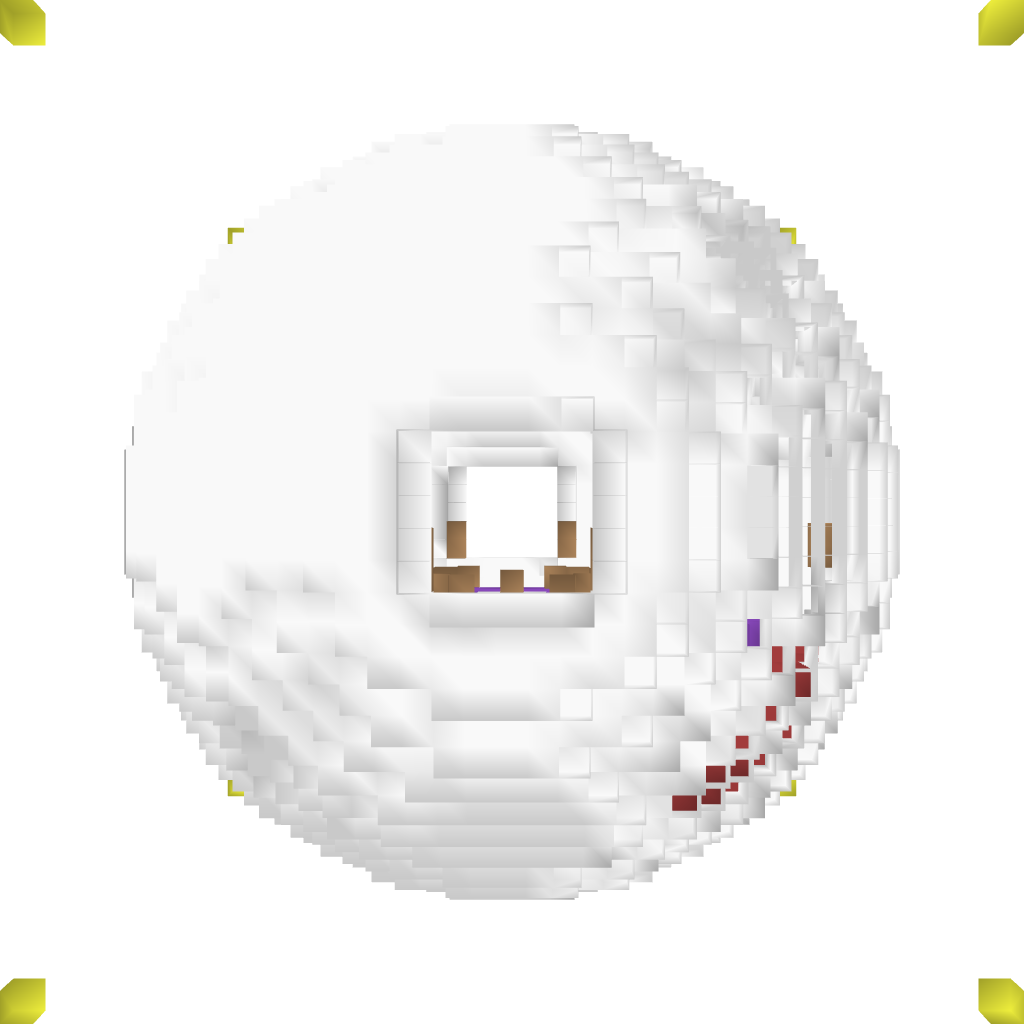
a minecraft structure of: PVP Lava Crossing good quality